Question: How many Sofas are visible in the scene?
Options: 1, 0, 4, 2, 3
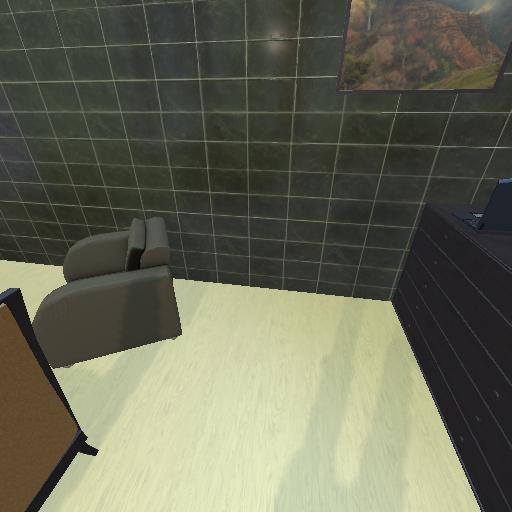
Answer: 1